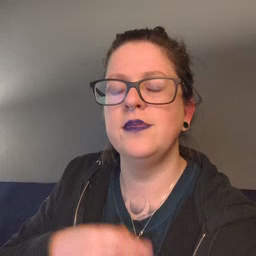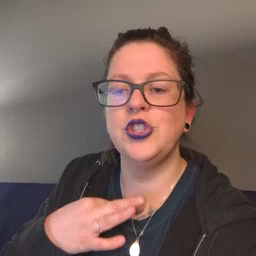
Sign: shirt